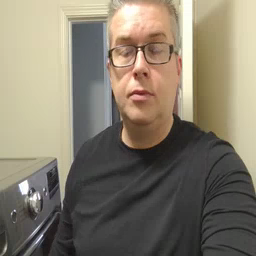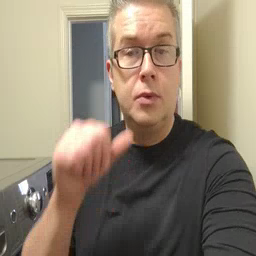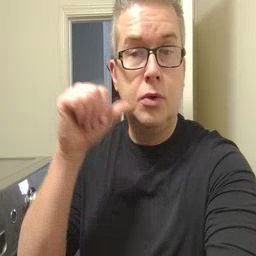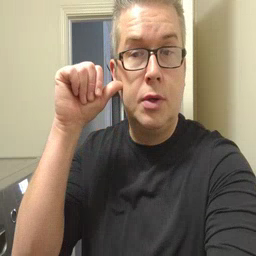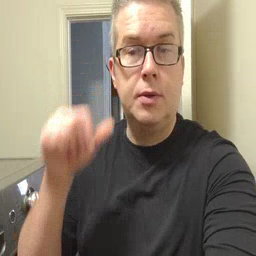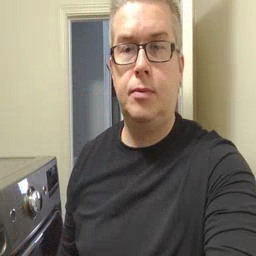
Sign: yesterday